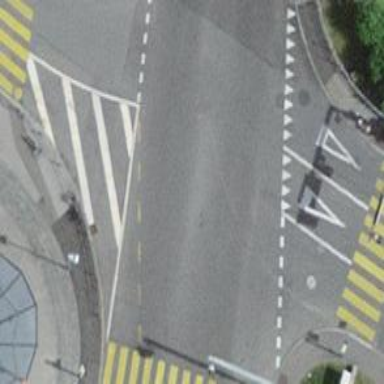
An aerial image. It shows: Road with traffic signals.